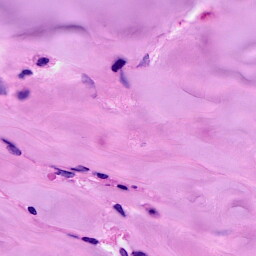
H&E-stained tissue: Breast